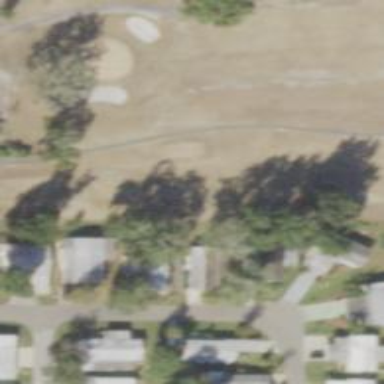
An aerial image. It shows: Path for golf carts.